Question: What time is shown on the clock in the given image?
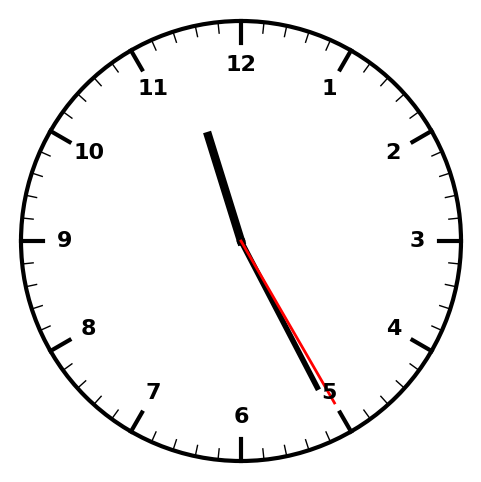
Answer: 11:25:25